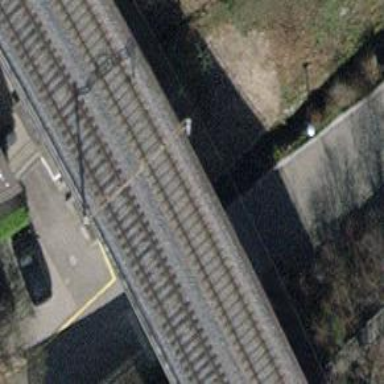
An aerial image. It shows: Bridge with electrified rail tracks and contact line.